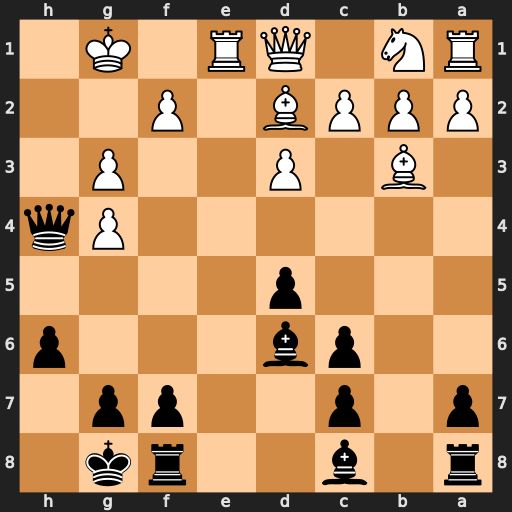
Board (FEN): r1b2rk1/p1p2pp1/2pb3p/3p4/6Pq/1B1P2P1/PPPB1P2/RN1QR1K1
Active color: b
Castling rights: -
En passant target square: -
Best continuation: Bxg3 Qf3 Bh2+ Kg2 Bxg4 Qxg4 Qxg4+